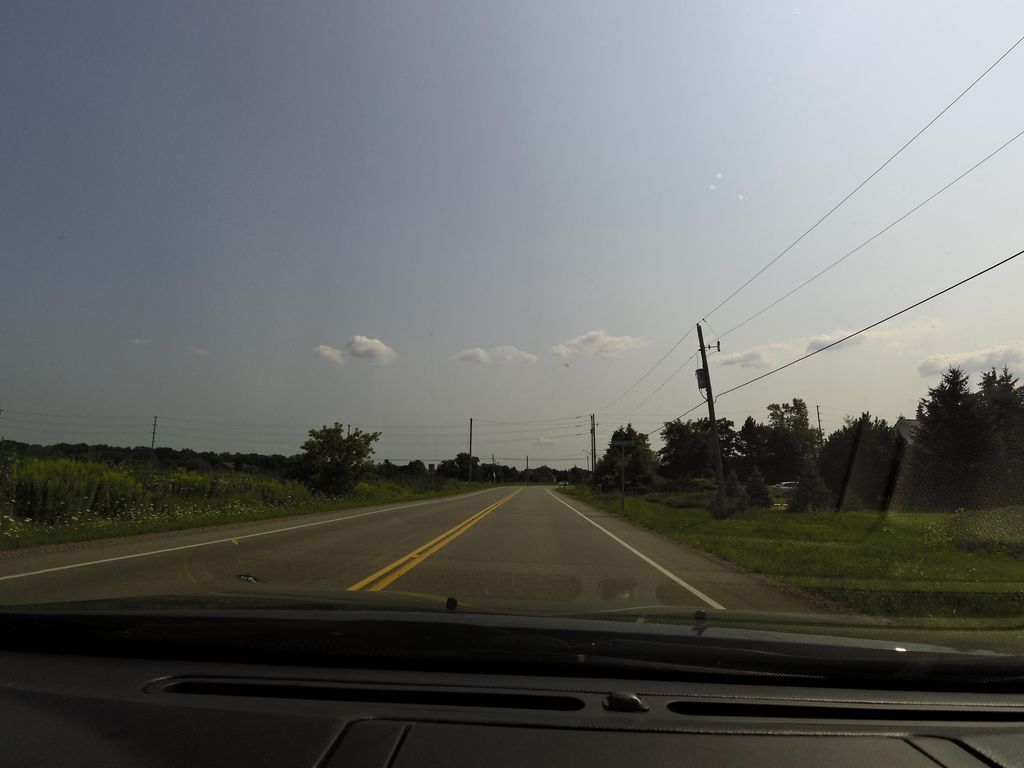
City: hamilton